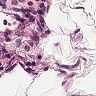
Metastatic tissue present: no